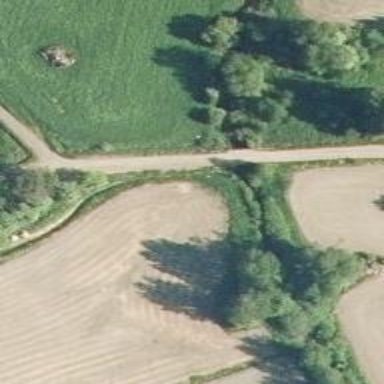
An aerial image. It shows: Unclassified road with bridge.